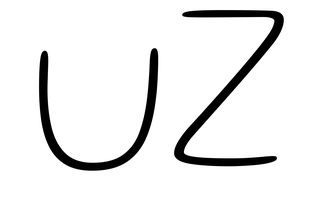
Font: Gluten_Thin